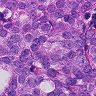
Metastatic tissue present: yes